高二 · 变换几何
如图, 在四边形 $A B C D$ 中, $\overrightarrow{D C}=\frac{1}{2} \overrightarrow{A B}, E$ 为 $B C$ 的中点, 且 $\overrightarrow{A E}=x \overrightarrow{A B}+y \overrightarrow{A D}$, 则 $2 x-y=$ ( )

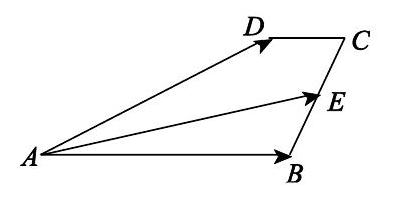
A. $\frac{1}{2}$
B. $\frac{3}{2}$
C. 1
D. 2
答案: C
解析: 由题意, 得 $\overrightarrow{A E}=\overrightarrow{A B}+\overrightarrow{B E}=\overrightarrow{A B}+\frac{1}{2} \overrightarrow{B C}=\overrightarrow{A B}+\frac{1}{2}(-\overrightarrow{A B}+\overrightarrow{A D}+\overrightarrow{D C})=\overrightarrow{A B}+$

$\frac{1}{2}\left(-\overrightarrow{A B}+\overrightarrow{A D}+\frac{1}{2} A B\right)=\frac{3}{4} \overrightarrow{A B}+\frac{1}{2} \overrightarrow{A D} . \because \overrightarrow{A E}=x \overrightarrow{A B}+y \overrightarrow{A D}, \quad \therefore x \overrightarrow{A B}+y \overrightarrow{A D}=\frac{3}{4} \overrightarrow{A B}$

$+\frac{1}{2} \overrightarrow{A D} . \because \overrightarrow{A B}$ 与 $\overrightarrow{A D}$ 不共线, $\therefore$ 由平面向量基本定理, 得 $\left\{\begin{array}{l}x=\frac{3}{4} \\ y=\frac{1}{2}\end{array}\right.$.

$\therefore 2 x-y=2 \times \frac{3}{4}-\frac{1}{2}=1$, 故选 C.